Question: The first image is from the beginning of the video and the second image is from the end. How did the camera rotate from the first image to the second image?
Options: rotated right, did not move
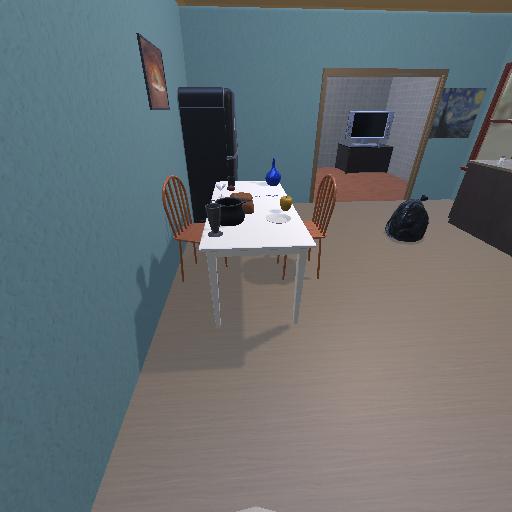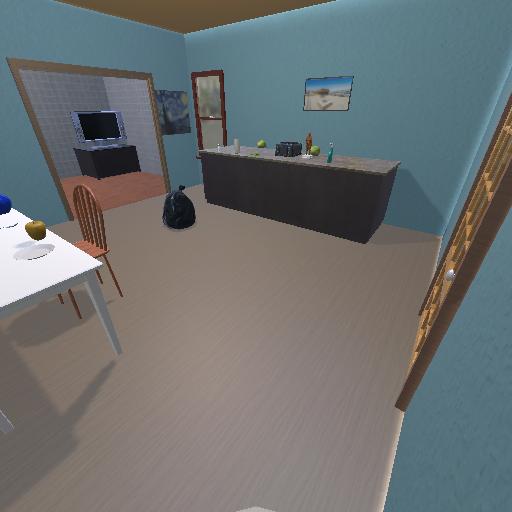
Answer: rotated right